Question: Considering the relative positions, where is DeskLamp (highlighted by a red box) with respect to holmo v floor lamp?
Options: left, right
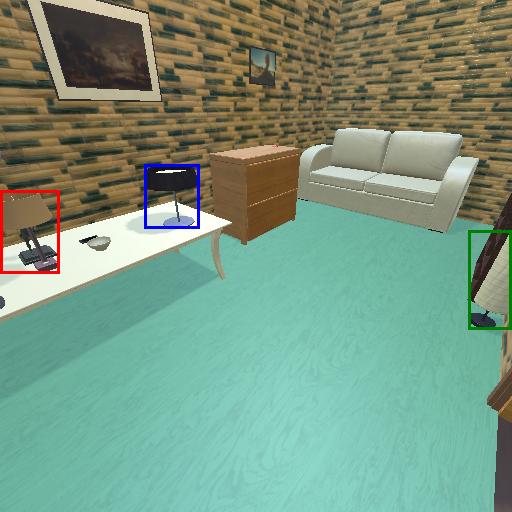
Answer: left